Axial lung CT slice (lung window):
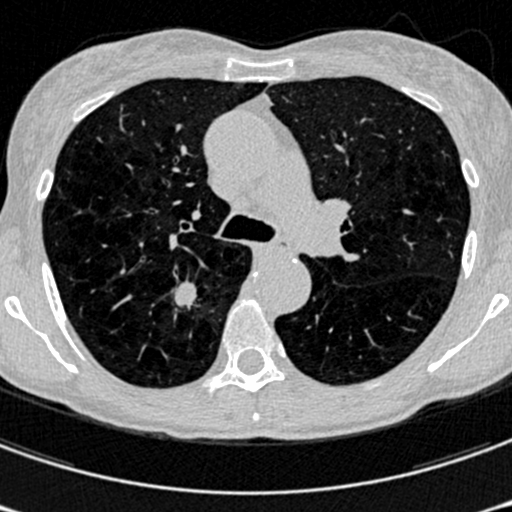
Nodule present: yes
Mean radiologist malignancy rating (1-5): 4.75